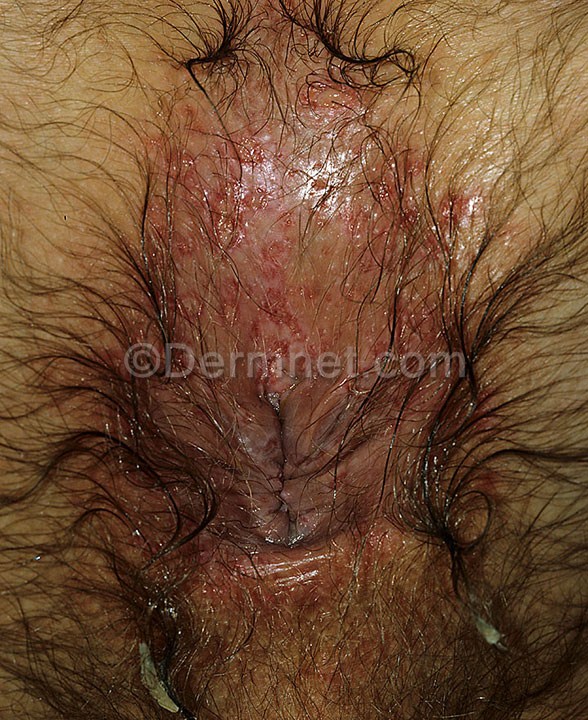
Disease: Herpes HPV and other STDs Photos